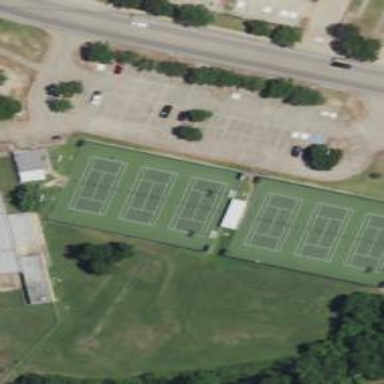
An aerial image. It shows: Tennis court on pitch.